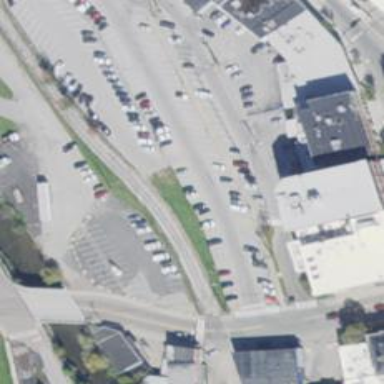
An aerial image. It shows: Parking space is available.